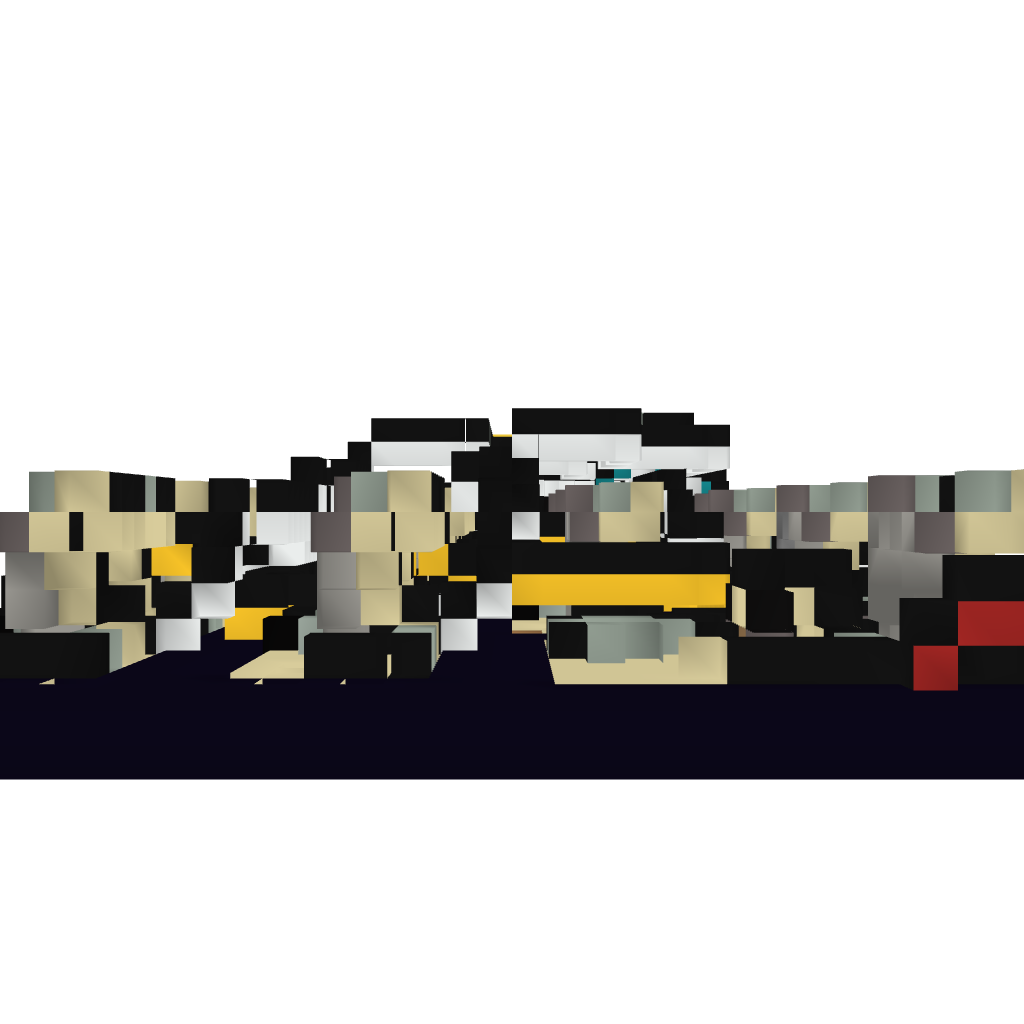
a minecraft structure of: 4x4 Screen